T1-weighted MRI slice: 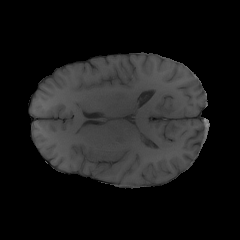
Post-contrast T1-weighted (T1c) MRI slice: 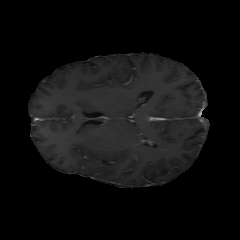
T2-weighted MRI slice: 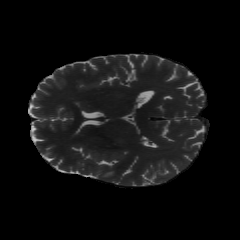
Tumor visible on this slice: yes